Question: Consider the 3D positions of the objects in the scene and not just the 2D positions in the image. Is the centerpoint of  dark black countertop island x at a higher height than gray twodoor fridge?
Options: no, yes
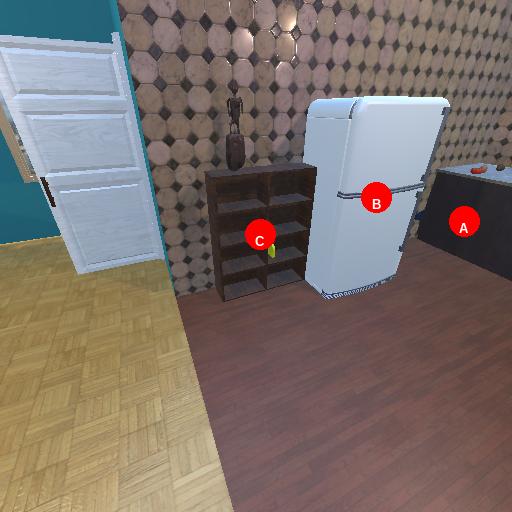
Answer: no